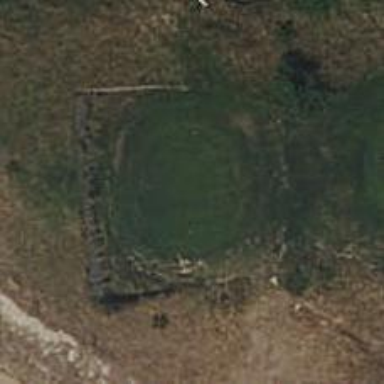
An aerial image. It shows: Golf tee.